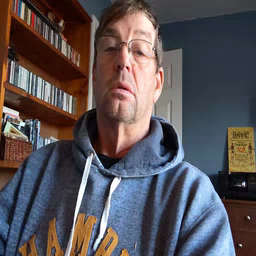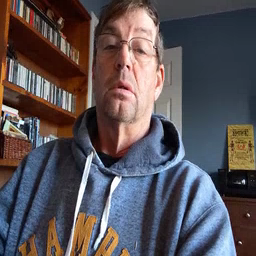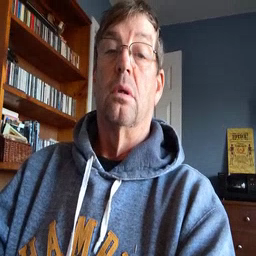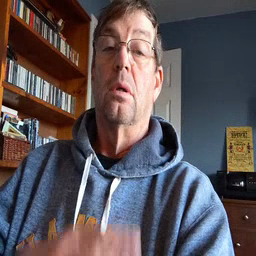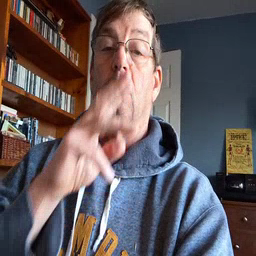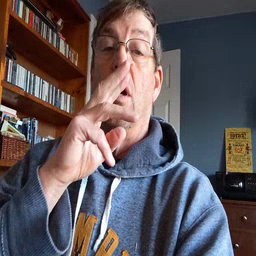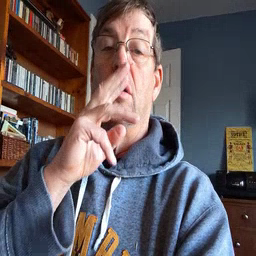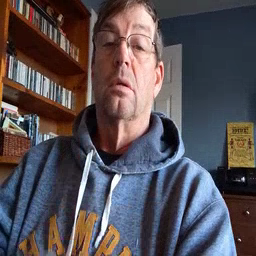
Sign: water